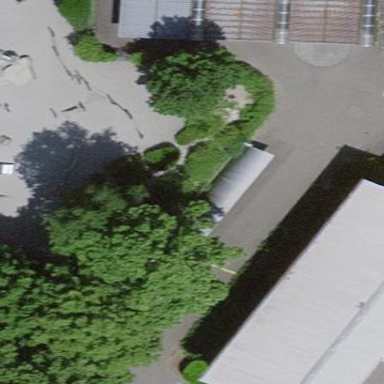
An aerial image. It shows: Bicycle parking area with asphalt flooring on building's roof.